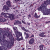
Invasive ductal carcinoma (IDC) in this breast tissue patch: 0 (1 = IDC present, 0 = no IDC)